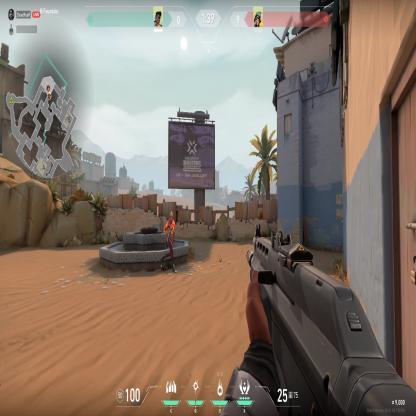
Label: enemy